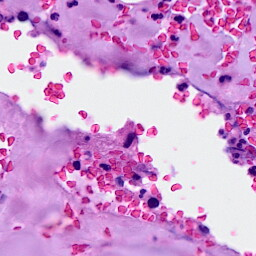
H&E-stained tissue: Breast